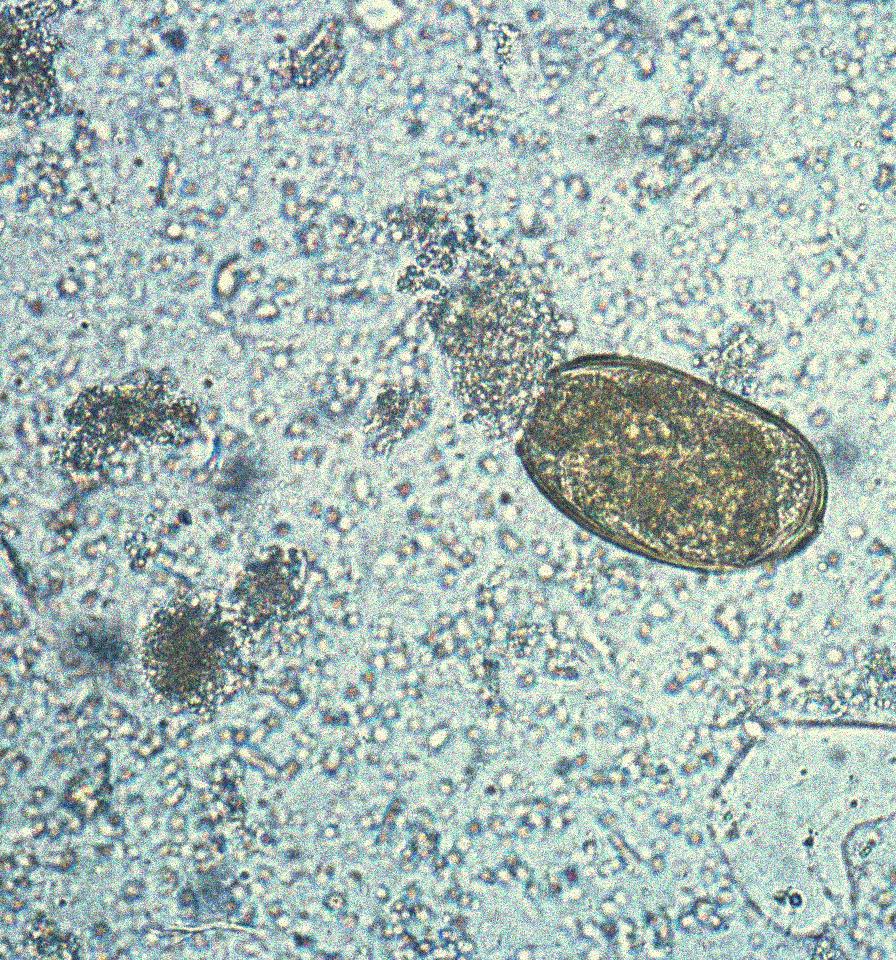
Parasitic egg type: Paragonimus spp